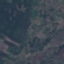
Land use / land cover class: HerbaceousVegetation